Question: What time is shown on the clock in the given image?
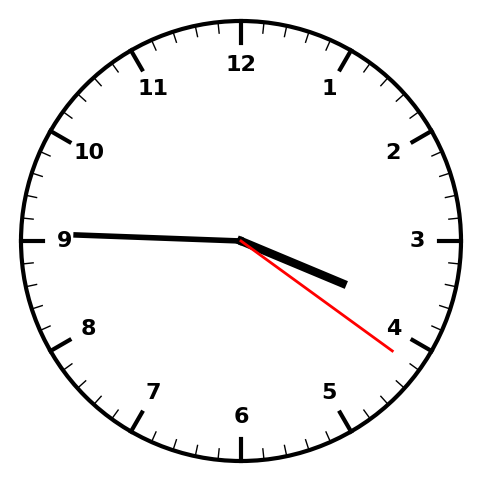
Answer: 03:45:21